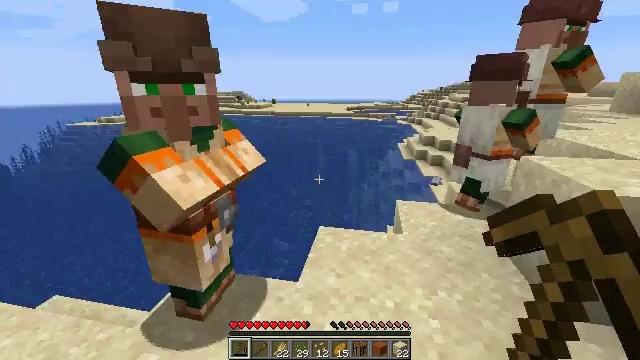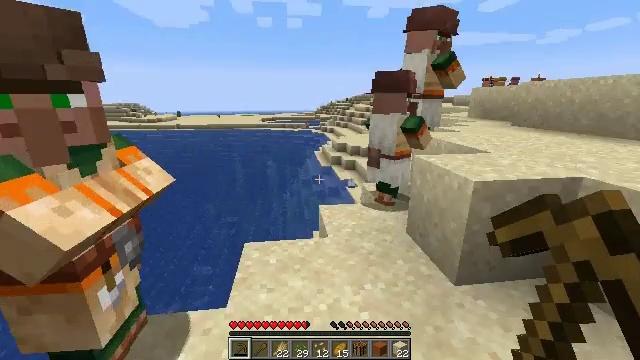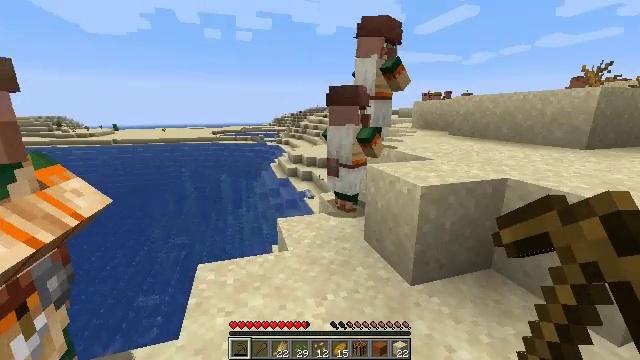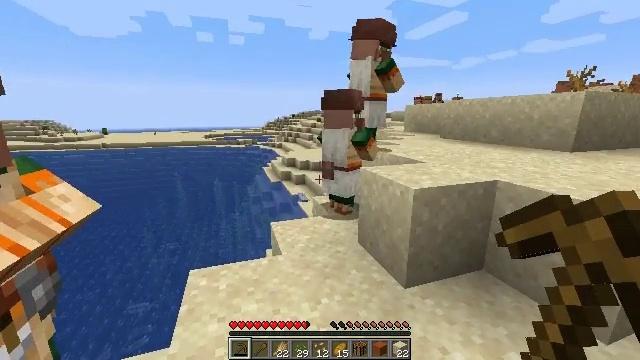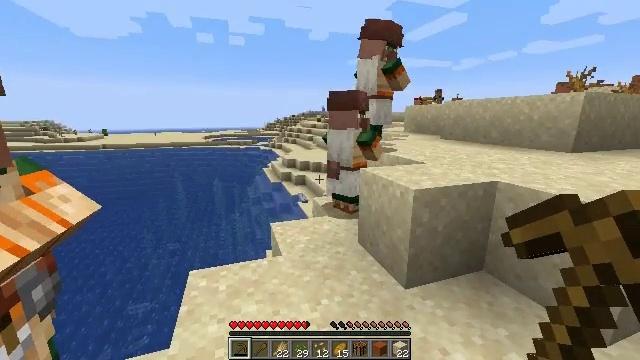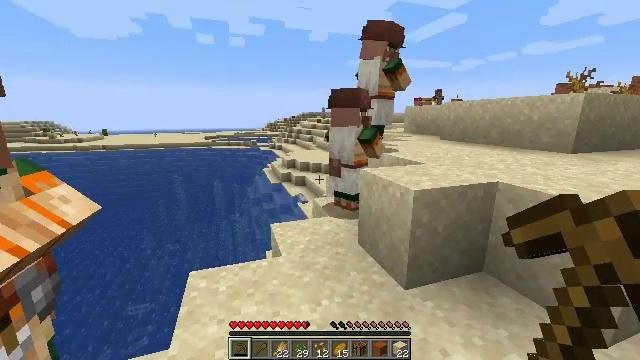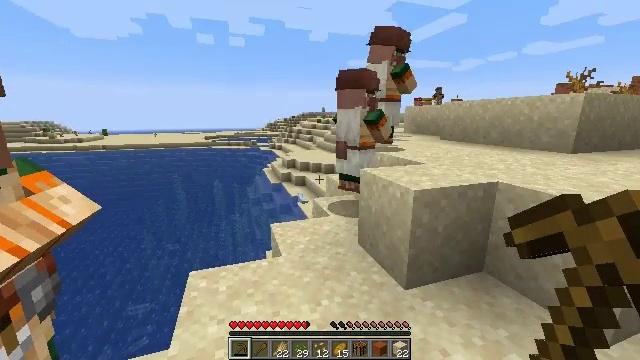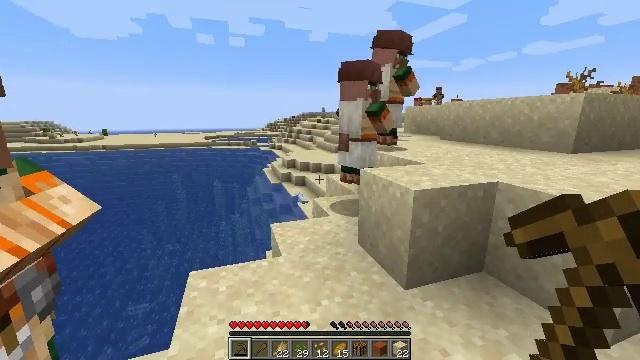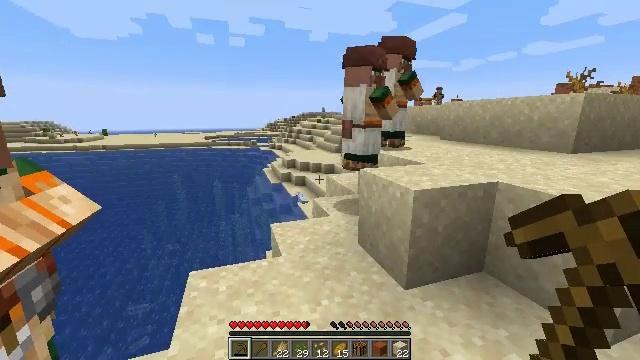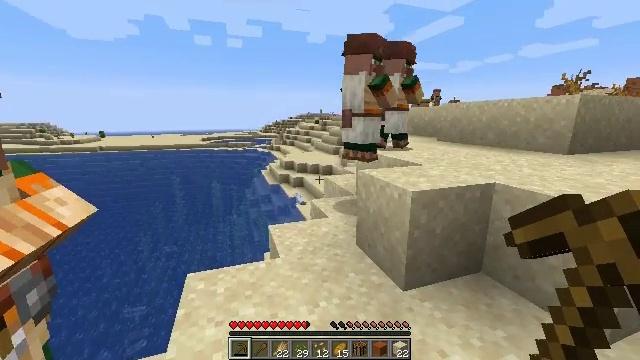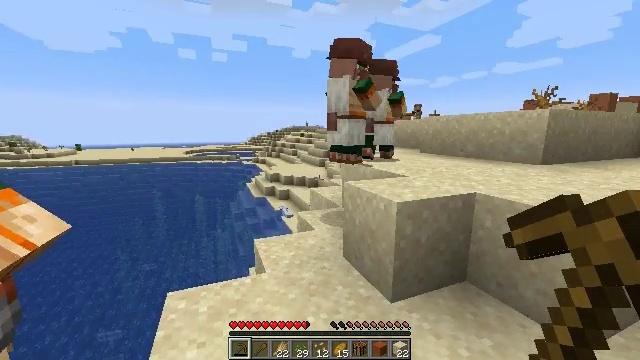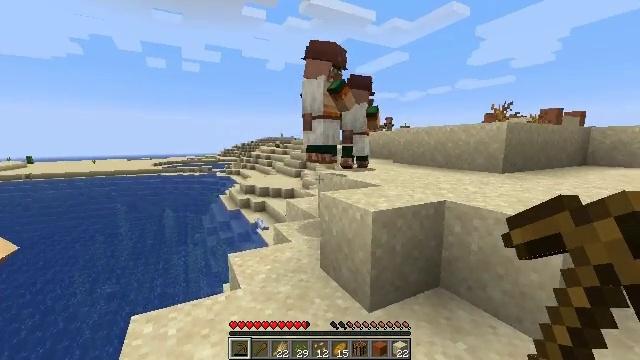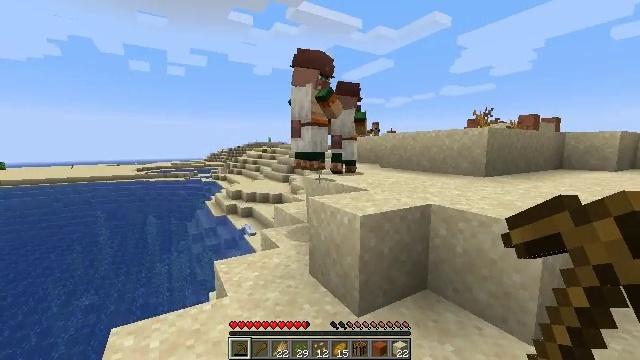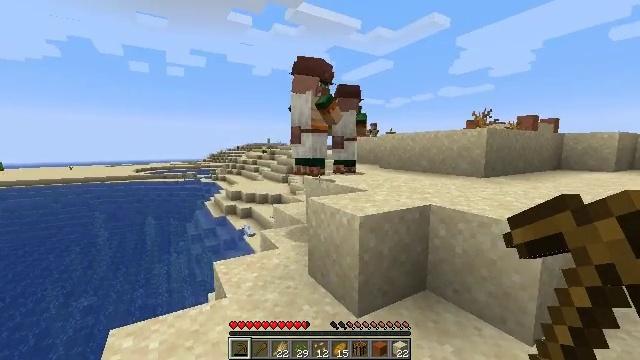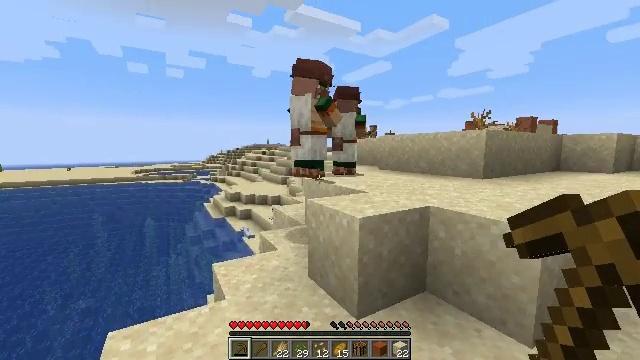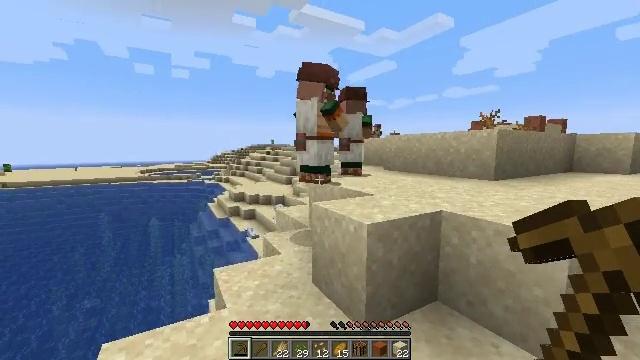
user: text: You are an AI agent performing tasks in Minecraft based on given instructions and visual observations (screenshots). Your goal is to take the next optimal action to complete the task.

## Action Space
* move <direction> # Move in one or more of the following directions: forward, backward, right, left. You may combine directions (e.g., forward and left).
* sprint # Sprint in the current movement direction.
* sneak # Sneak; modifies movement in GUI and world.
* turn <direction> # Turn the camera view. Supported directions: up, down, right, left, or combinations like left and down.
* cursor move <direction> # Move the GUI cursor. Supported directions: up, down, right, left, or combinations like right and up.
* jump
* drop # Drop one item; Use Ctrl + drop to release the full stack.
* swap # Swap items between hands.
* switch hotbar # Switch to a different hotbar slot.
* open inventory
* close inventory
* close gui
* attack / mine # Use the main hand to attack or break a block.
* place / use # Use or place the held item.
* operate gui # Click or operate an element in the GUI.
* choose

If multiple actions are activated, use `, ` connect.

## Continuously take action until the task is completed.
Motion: motion action
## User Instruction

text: Recycle the cyan bed from the house.
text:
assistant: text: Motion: turn right and up
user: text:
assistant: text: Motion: turn right and up
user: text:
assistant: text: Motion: turn right
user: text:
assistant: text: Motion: no_op
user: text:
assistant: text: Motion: use / place
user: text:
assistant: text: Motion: use / place
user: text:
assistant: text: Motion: use / place
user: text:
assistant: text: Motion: no_op
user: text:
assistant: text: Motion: no_op
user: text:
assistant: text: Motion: turn right and up
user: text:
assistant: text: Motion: turn right and up
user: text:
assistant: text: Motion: turn right and up
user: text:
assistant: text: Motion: no_op
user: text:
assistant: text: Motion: move forward
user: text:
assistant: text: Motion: move forward
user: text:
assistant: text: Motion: move forward, turn left and down
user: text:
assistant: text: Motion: turn left and down
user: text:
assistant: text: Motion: turn left and down
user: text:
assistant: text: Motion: move left, turn left and down
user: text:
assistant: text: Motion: move left, turn left and down
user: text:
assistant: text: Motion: move left
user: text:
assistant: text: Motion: move forward and move left
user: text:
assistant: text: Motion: move forward and move left
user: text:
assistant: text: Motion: move forward and move left
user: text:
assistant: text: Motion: move forward and move left
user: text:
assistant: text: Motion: move forward and move left
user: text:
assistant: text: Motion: move forward and move left
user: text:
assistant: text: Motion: move forward and move left
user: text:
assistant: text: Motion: move forward and move left
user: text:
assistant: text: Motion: move forward and move left